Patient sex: M
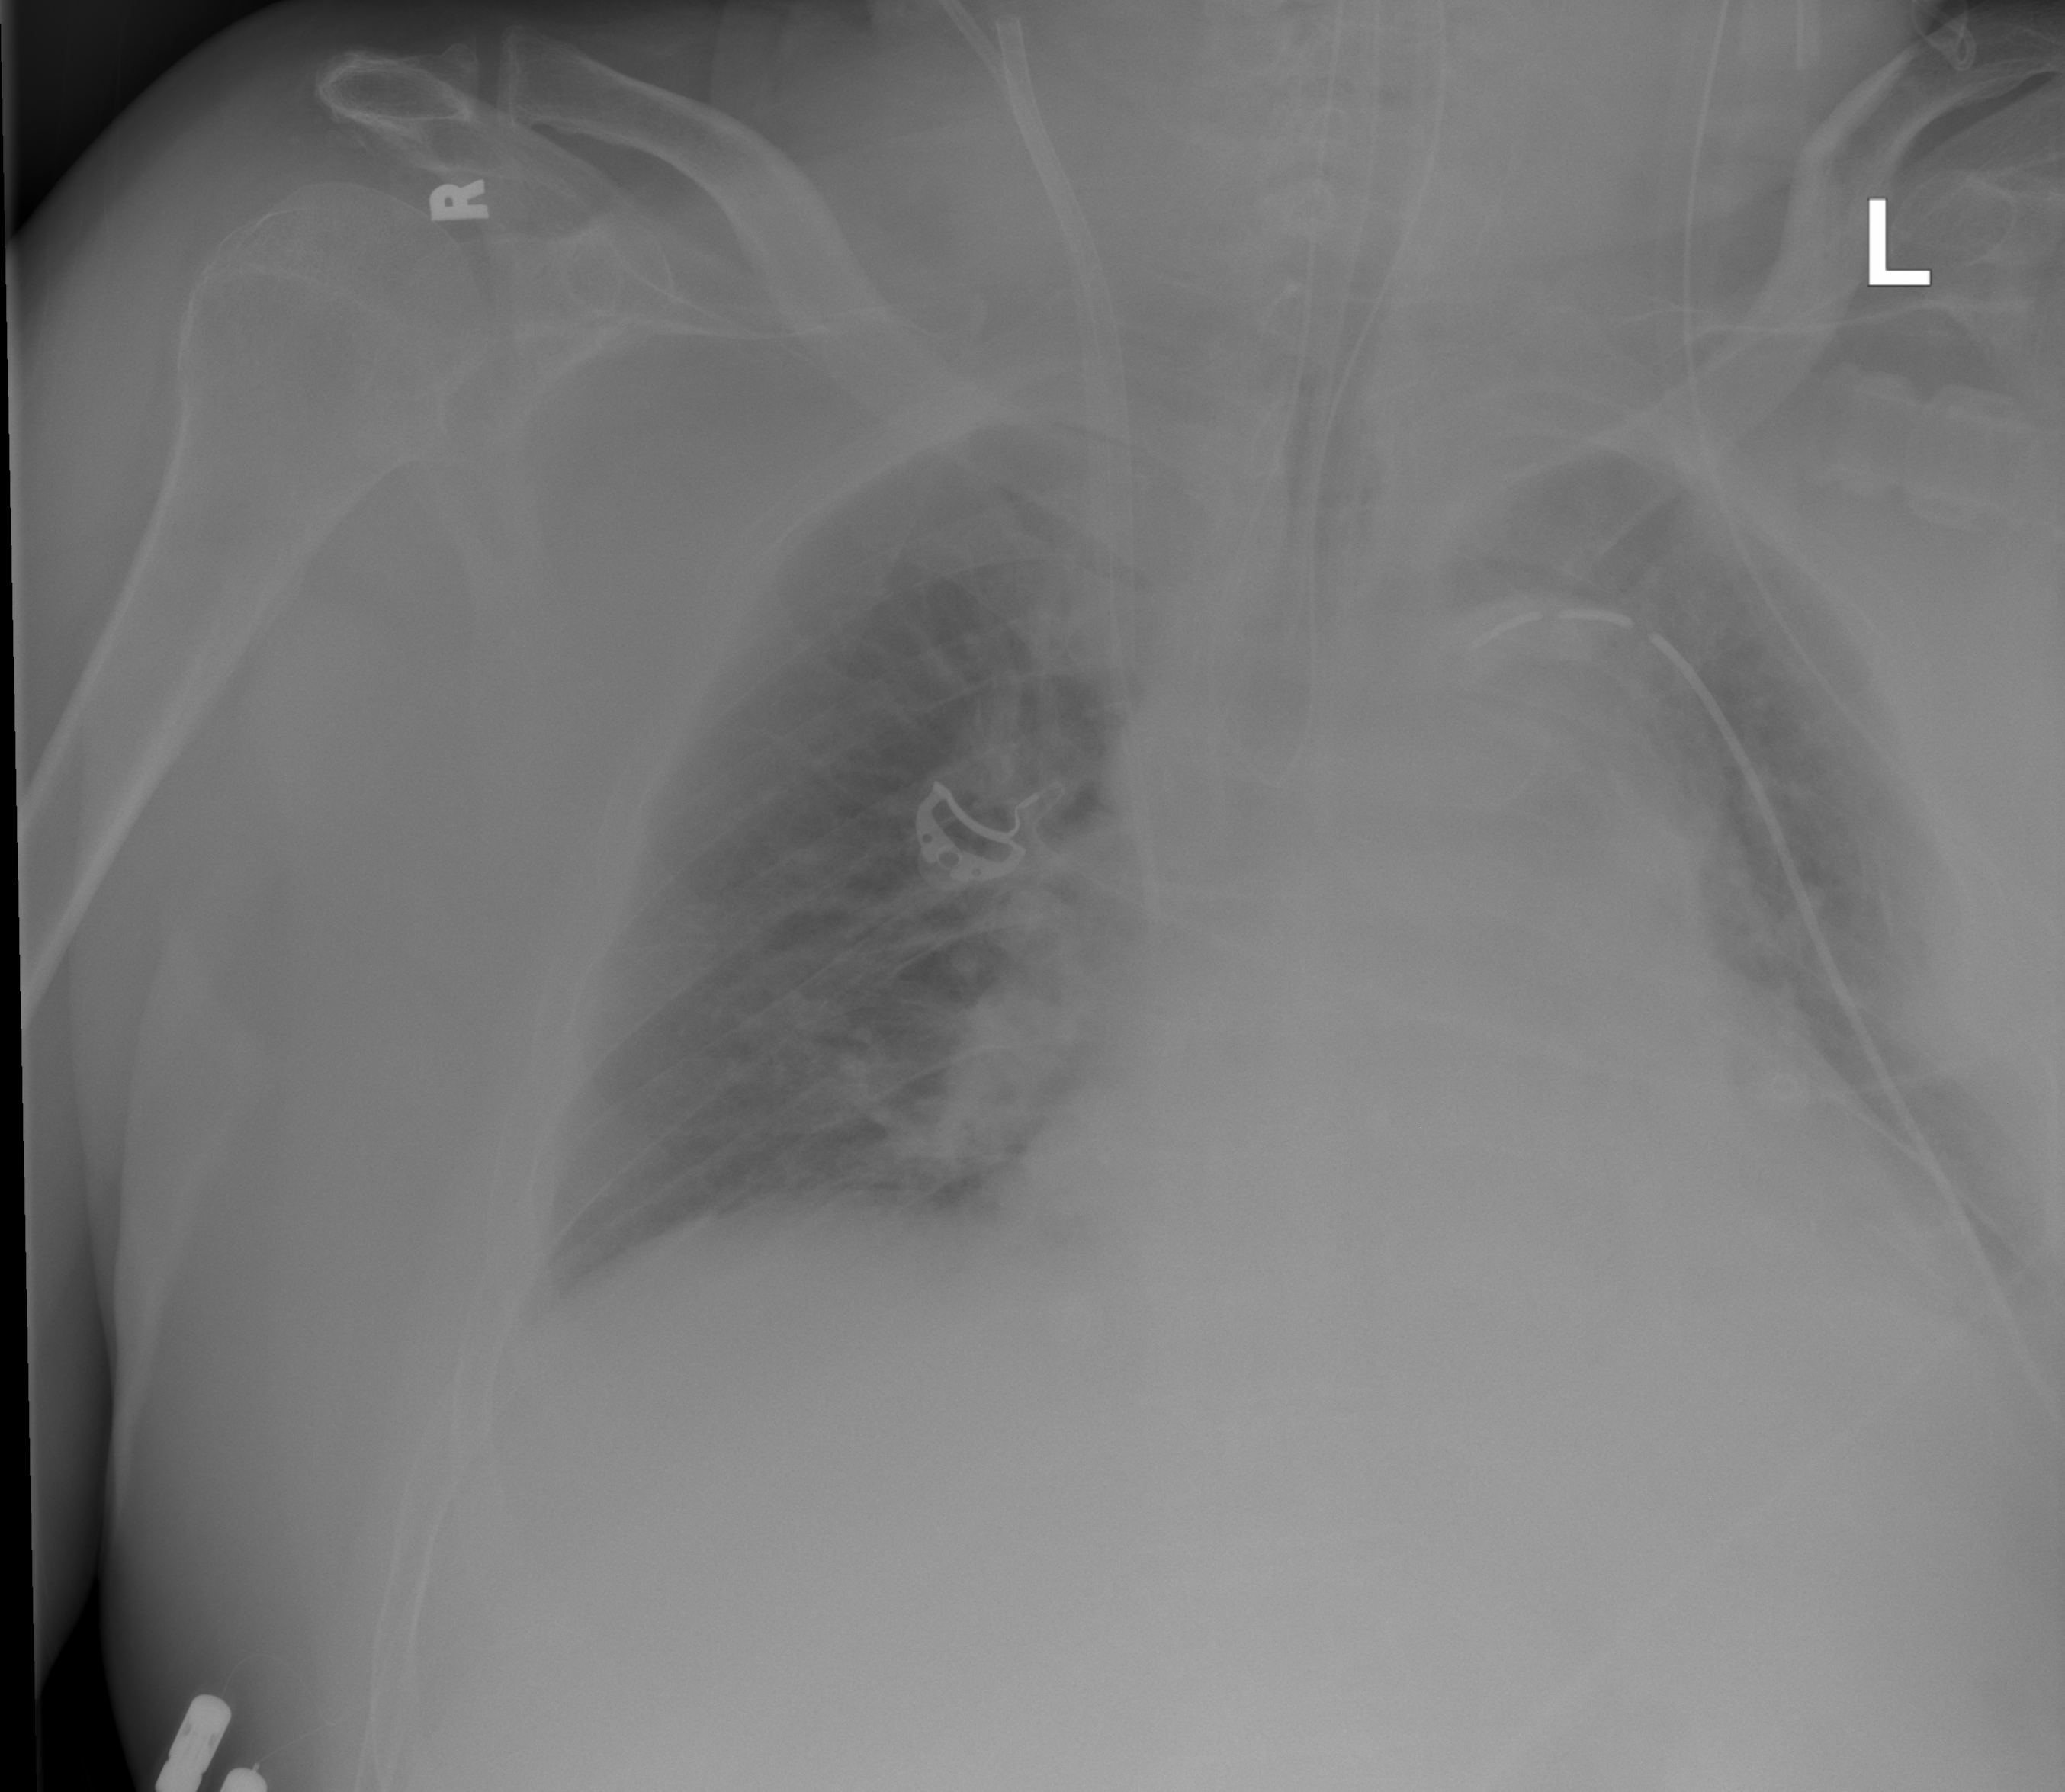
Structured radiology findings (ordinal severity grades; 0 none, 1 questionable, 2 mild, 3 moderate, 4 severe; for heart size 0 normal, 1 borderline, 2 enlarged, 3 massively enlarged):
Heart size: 2
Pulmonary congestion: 2
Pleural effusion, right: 0
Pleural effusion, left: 1
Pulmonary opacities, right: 0
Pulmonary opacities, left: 0
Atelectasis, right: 0
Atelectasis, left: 2